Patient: sex F, age 31
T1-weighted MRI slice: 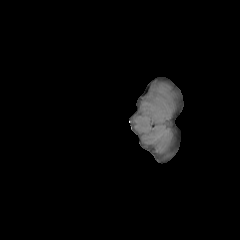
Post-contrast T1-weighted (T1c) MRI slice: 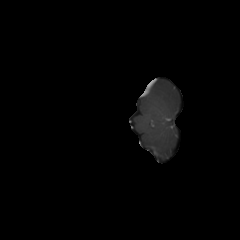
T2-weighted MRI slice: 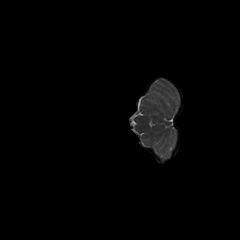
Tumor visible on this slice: no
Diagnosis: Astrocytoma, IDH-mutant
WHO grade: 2